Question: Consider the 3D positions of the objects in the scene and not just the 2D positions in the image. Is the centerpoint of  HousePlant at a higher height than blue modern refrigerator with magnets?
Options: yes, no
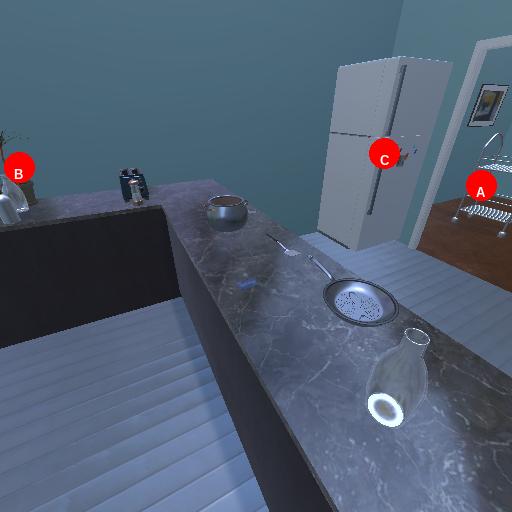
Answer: yes